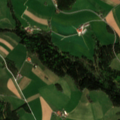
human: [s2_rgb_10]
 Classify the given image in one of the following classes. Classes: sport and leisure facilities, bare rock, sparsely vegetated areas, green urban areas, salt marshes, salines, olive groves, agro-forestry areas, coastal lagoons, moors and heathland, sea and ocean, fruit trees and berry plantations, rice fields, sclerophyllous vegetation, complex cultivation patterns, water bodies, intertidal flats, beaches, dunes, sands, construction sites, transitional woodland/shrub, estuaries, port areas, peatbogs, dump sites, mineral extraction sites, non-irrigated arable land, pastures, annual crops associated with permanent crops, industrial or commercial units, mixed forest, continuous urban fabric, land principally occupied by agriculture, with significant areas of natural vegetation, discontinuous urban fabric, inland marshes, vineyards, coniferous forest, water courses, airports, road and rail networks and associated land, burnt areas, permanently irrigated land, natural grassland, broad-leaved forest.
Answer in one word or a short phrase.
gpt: non-irrigated arable land, complex cultivation patterns, mixed forest